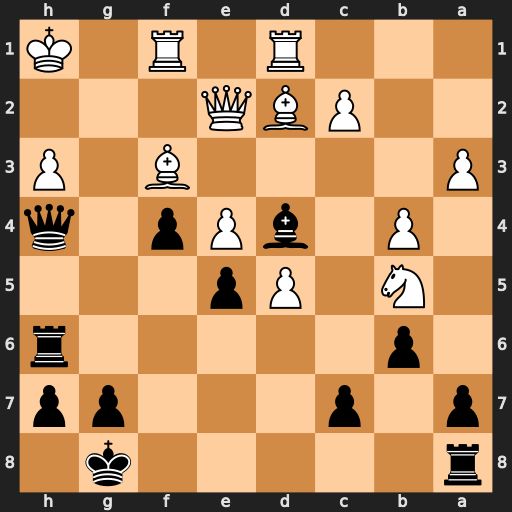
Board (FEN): r5k1/p1p3pp/1p5r/1N1Pp3/1P1bPp1q/P4B1P/2PBQ3/3R1R1K
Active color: b
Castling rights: -
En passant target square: -
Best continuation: Qxh3+ Qh2 Qxh2#